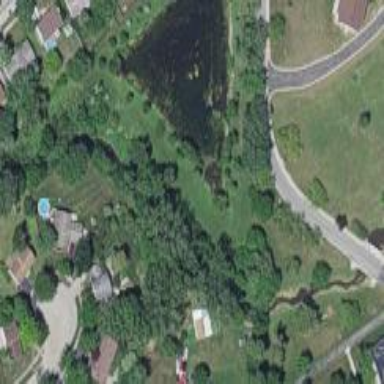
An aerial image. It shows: Serene pond surrounded by nature.